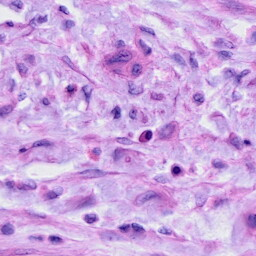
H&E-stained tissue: Cervix